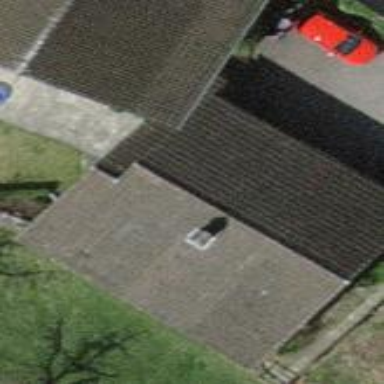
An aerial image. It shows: View of roof of building.